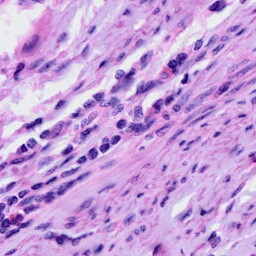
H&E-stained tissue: Cervix